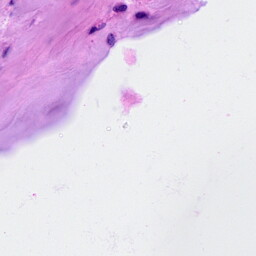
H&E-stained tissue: Breast